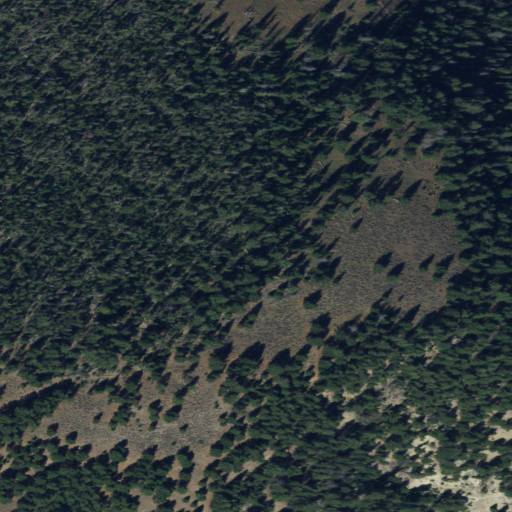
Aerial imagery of mountain in Montana named Cameron Point containing evergreen forest and shrub